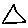
Label: triangle